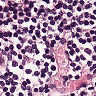
Metastatic tissue present: no